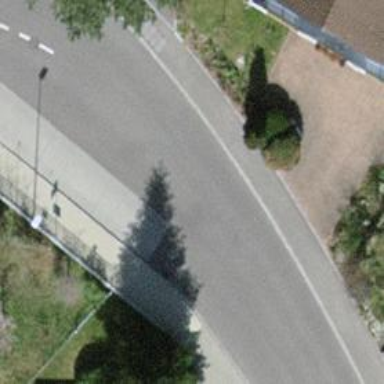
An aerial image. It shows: Bus stop equipped with public transport stop position.